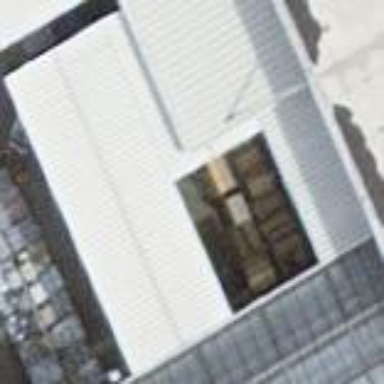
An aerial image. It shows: View of roof of building.